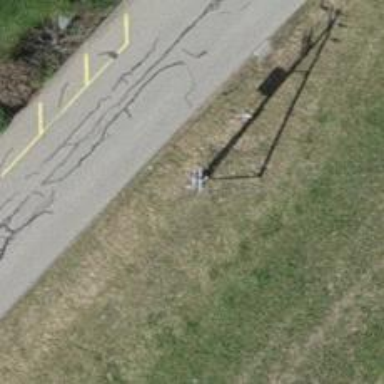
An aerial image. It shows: Transition power pole.